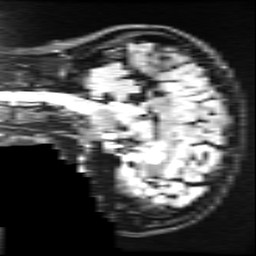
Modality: FLAIR
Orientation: sagittal
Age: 26
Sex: female
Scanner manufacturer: ge
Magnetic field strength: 3 T
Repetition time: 11 s
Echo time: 0.1497 s